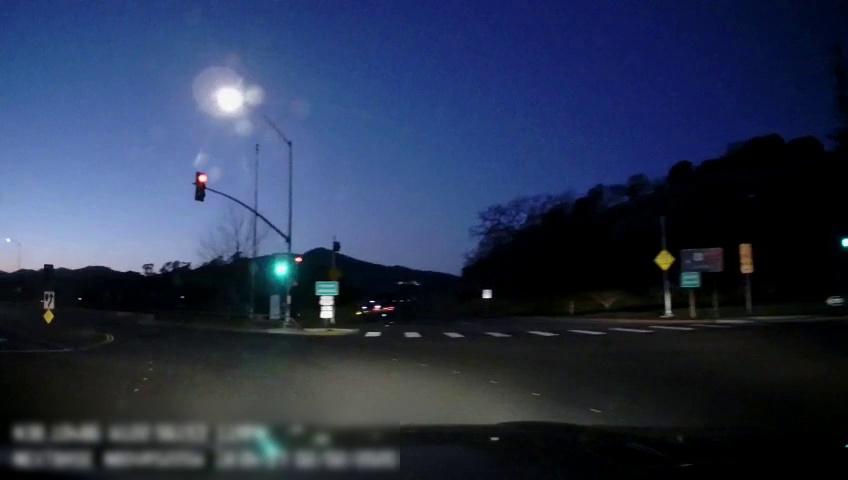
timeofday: Dusk/Dawn/Twilight
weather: Other
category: Drivable Space
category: Lanes | Alternate Lane
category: Lanes | Alternate Lane
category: Lanes | Alternate Lane
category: Traffic | Lights
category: Traffic | Signs
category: Traffic | Lights
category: Traffic | Lights
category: Traffic | Signs
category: Traffic | Signs
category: Traffic | Signs
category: Traffic | Signs
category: Traffic | Signs
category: Traffic | Signs
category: Traffic | Signs
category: Traffic | Signs
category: Traffic | Signs
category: Traffic | Signs
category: Traffic | Lights
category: Traffic | Lights